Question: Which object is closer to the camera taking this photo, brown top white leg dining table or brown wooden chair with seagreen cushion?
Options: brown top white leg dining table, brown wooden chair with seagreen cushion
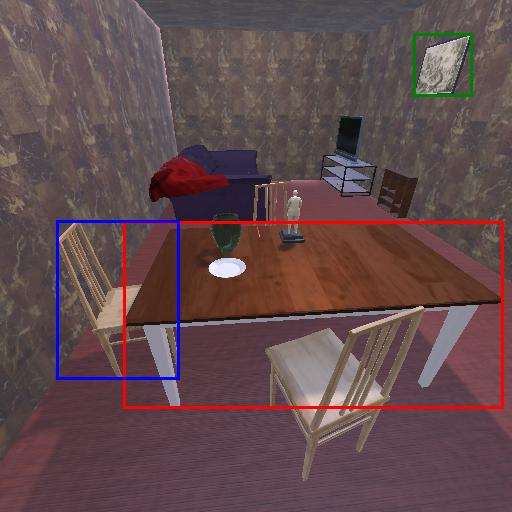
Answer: brown top white leg dining table